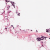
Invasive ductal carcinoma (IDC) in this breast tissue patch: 0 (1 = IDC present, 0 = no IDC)